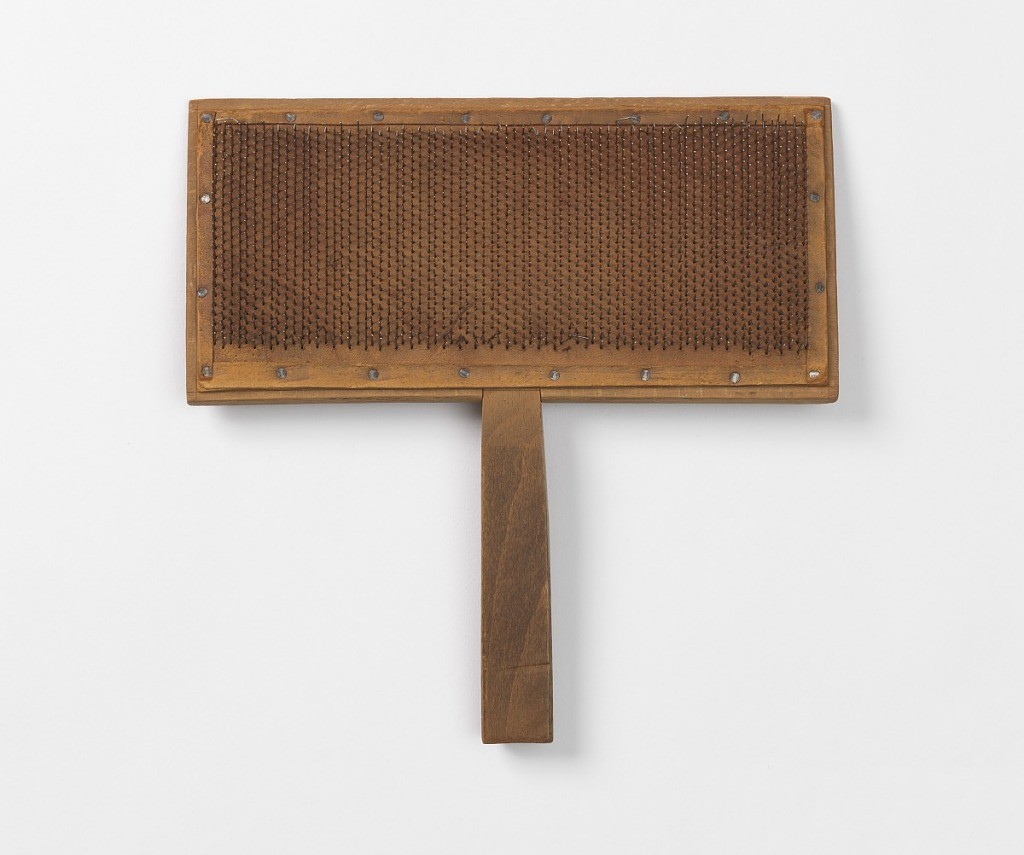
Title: Carder
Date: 19th century
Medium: Wood, leather and steel wire
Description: Wool carder made of wood with wooden handle - one side of carder is covered with leather in which are set many wire pins arranged in vertical rows in order to straighten woolen fibres.